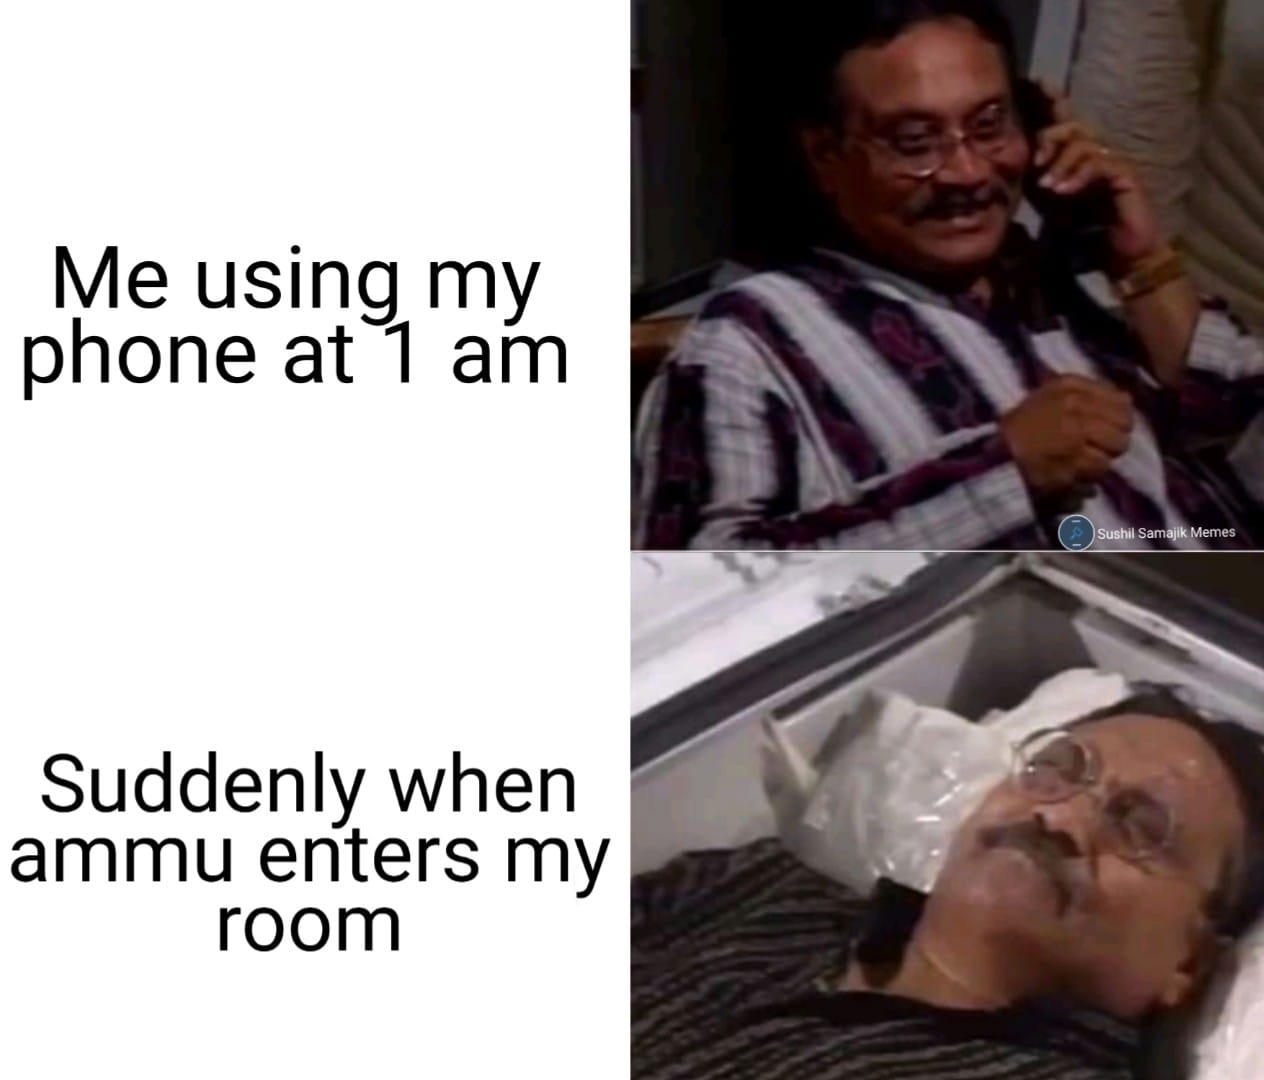
Caption: Me using my phone at 1 am    Suddenly when ammu enters my room
Label: non-hate